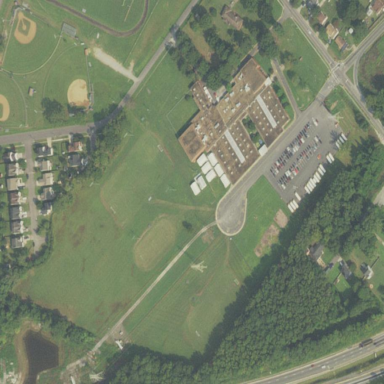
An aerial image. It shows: School.